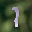
Label: 1